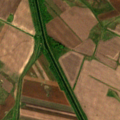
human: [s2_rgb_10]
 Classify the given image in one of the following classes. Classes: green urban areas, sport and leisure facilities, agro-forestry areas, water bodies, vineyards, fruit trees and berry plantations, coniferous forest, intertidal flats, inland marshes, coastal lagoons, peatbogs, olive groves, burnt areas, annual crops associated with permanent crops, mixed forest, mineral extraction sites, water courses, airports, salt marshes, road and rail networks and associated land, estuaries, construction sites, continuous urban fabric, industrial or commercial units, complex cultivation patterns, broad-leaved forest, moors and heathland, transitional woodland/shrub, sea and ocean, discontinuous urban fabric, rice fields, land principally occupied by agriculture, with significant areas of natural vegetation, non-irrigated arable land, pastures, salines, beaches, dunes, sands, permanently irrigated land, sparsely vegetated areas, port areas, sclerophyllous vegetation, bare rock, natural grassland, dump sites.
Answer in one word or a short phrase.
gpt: non-irrigated arable land, pastures